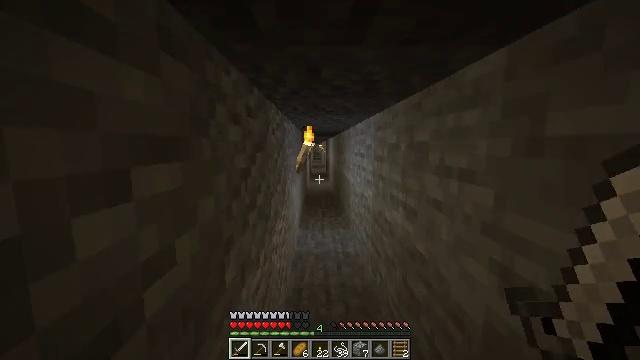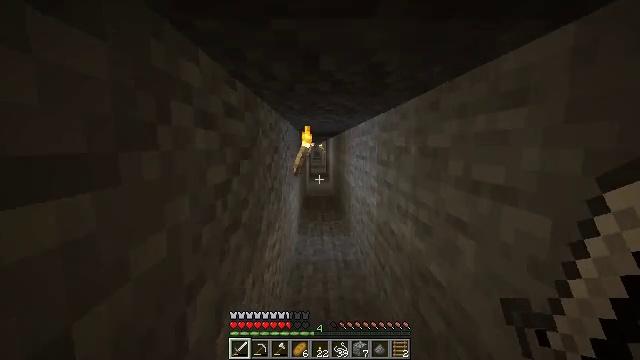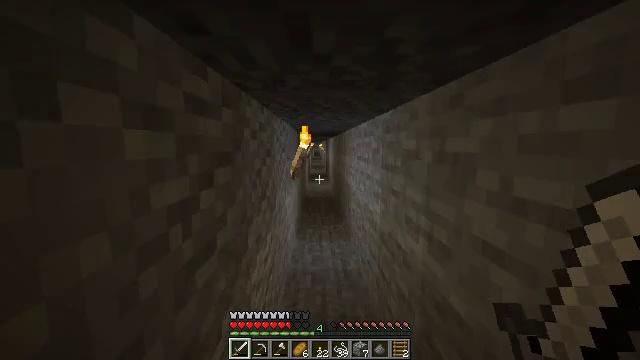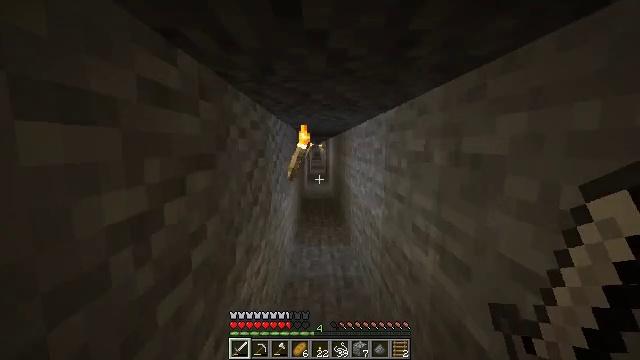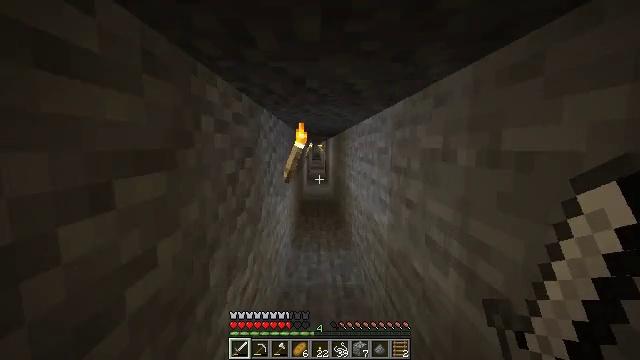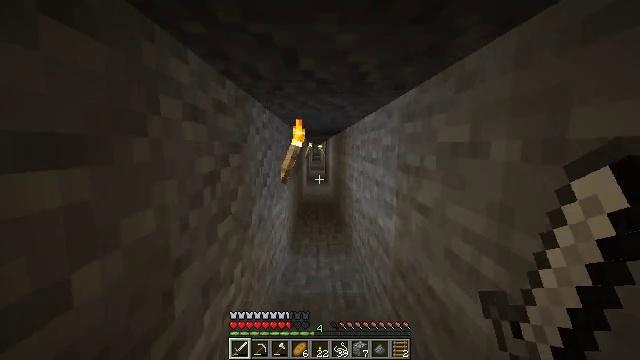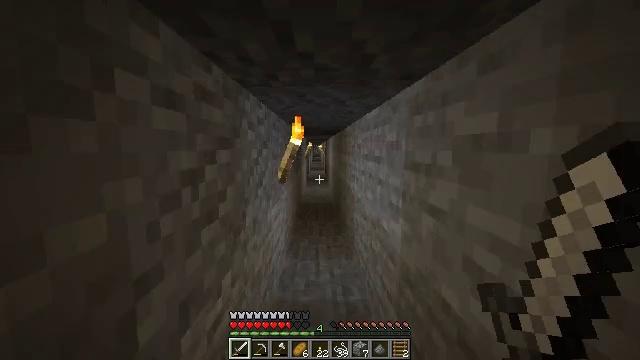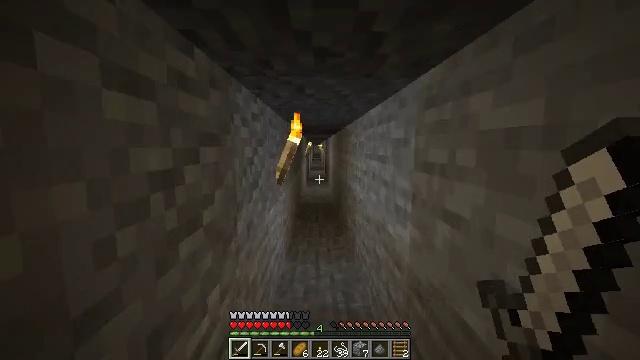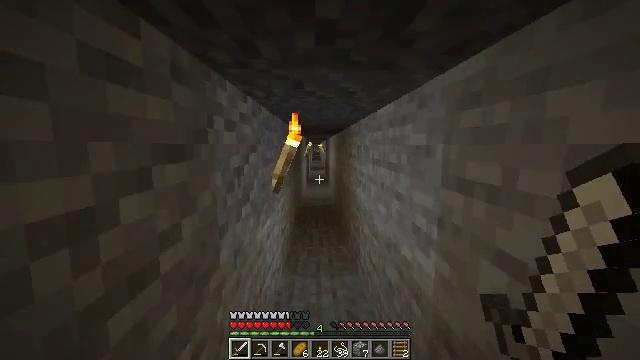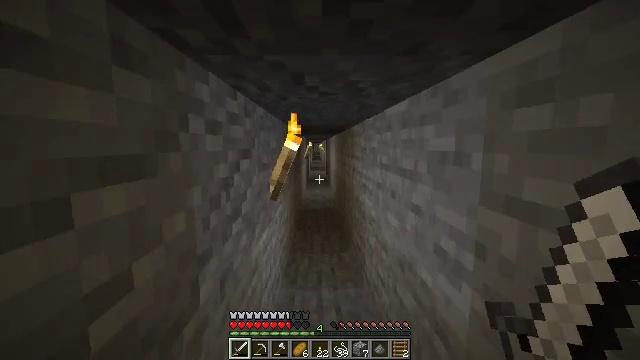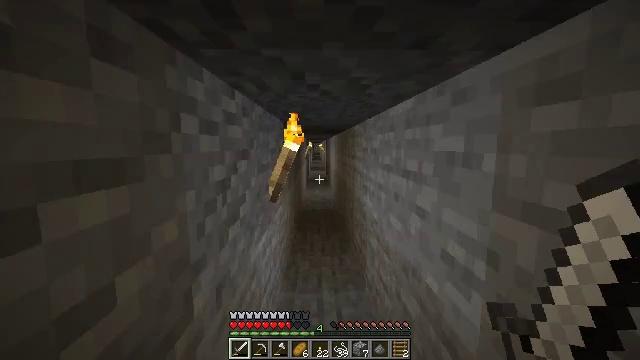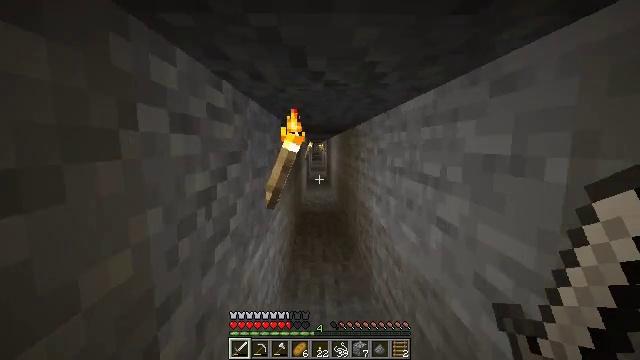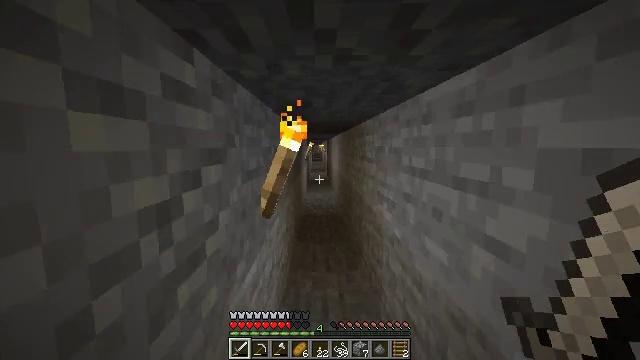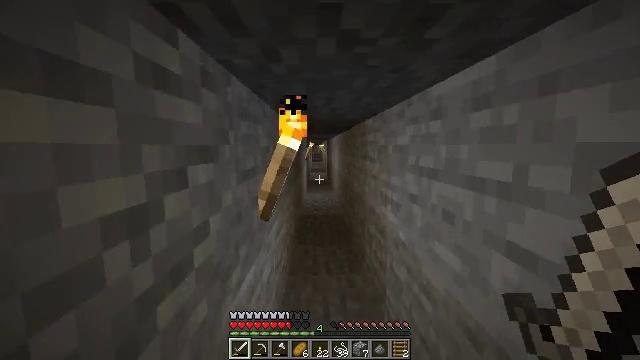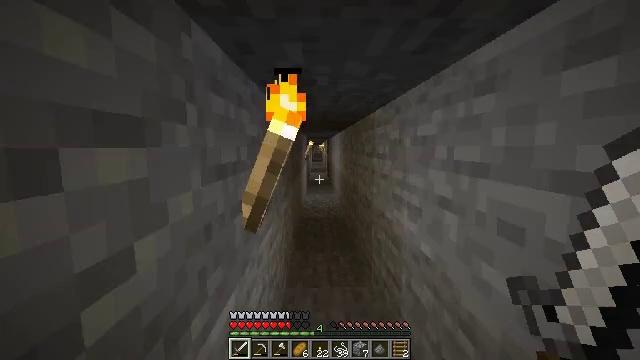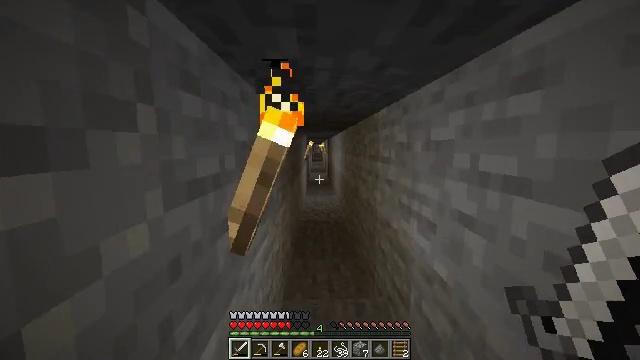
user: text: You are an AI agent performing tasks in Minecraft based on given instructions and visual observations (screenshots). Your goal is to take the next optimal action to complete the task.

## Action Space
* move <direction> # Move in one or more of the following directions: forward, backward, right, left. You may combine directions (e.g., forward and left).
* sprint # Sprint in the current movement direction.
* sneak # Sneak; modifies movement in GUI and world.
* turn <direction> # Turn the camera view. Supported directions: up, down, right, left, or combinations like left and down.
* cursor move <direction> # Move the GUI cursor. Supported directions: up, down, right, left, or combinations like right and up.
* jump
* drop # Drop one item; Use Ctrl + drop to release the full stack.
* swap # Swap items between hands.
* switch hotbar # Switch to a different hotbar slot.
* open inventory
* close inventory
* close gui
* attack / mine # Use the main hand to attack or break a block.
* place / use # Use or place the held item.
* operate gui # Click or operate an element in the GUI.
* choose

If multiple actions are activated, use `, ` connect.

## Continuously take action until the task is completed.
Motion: motion action
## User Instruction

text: Mine the white bed.
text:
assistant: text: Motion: move forward
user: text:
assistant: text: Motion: move forward
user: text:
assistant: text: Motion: move forward
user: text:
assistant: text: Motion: move forward
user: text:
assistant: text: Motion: move forward
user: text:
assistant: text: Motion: move forward
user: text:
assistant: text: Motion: move forward
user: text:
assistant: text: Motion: move forward
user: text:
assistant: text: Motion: move forward
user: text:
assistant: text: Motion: move forward
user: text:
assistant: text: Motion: move forward
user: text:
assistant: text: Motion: move forward
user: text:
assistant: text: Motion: move forward
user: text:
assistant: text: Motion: move forward
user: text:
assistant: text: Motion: move forward
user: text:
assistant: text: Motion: move forward
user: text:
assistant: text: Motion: move forward
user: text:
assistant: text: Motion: move forward
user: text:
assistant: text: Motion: move forward
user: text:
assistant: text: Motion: move forward
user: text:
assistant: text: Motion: move forward
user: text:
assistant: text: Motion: move forward
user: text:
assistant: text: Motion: move forward
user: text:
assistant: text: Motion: move forward
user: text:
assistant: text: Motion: move forward
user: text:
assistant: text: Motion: move forward
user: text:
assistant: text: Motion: move forward
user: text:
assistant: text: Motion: move forward
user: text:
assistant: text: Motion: move forward
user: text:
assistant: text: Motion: move forward